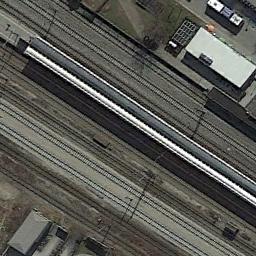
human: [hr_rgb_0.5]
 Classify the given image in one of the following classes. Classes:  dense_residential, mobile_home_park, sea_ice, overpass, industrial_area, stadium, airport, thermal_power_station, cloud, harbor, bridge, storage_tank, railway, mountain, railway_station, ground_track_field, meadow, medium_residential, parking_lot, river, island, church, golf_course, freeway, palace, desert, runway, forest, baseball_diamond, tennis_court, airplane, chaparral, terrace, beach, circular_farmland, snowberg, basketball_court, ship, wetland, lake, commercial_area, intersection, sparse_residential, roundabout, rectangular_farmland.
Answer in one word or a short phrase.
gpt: railway